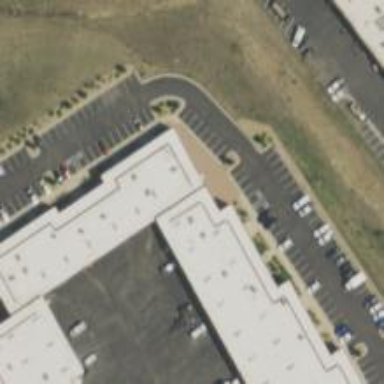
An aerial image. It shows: Commercial building.